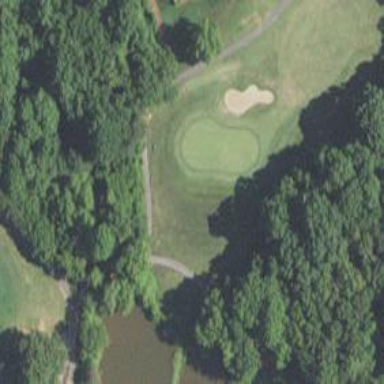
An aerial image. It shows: Golf hole.